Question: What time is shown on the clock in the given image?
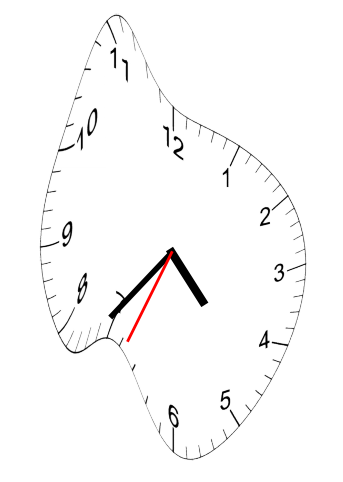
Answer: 04:36:34